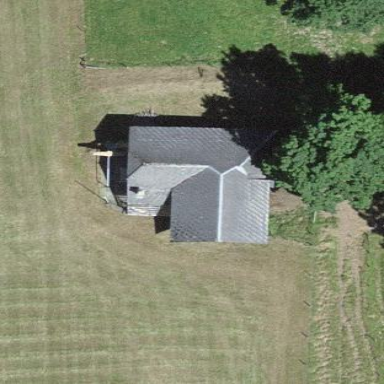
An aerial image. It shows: Cabin is depicted in the image.